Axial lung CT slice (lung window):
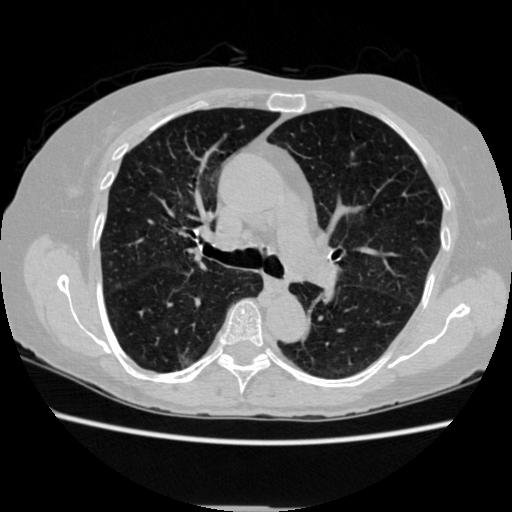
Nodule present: no